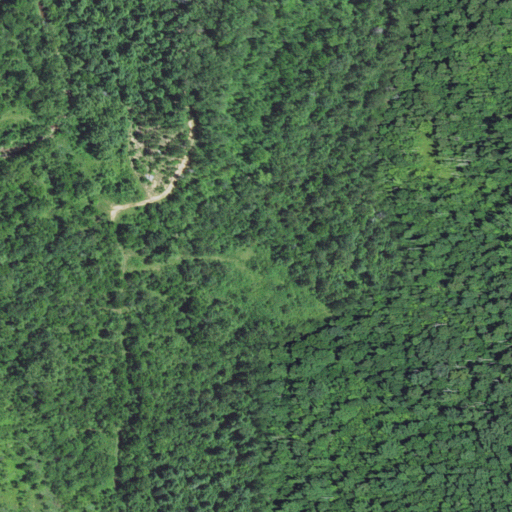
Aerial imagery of valley in Missouri named Prater Hollow containing deciduous forest, grassland, and pasture